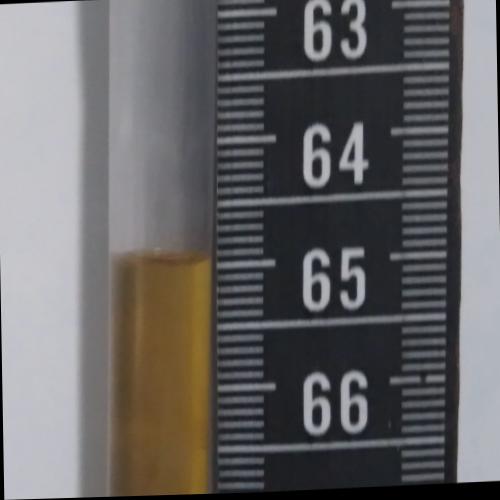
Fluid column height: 64.9 cm